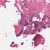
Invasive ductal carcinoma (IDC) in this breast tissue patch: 0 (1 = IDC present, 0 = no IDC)